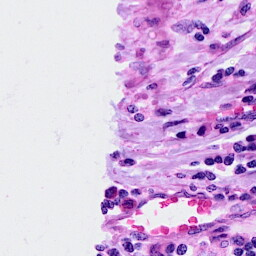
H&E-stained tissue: Cervix